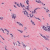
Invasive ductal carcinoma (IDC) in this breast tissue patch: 1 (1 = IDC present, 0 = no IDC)